Question: Live sample: <URL>
I'm using jquery ui and angular to make a resizable directive for divs that are absolutely positioned.
The problem here is that the divs have scrollbars all of the time, even the mostly empty ones. I want the blue box to be resizable but not to have scroll bars when all the content is visible. I need the green box divs to be resizable and draggable, so the absolute positioning has to stay (doesn't it?).
How can I get these scrollbars to only show when needed?

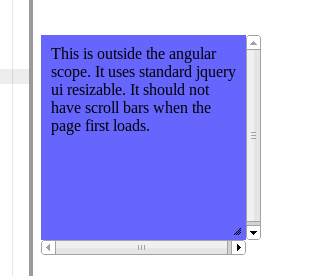
Answer: Simply add this to your css:
'''
.ng-scope .ui-resizable-e {
right: 0px;
}
.ng-scope .ui-resizable-s {
bottom: 0px;
}
'''
The '.ng-scope' part is to add specificity and also higher priority for the defined styles to the selected elements in your markup.
<URL>
The container 'div' has 'overflow: auto;' and the scroll handles have a width and height of 100% and a position of 'bottom: -5px;' and 'right: -5px;' (100% of the container and offset of some pixels on each direction) which always automatically push them out of the viewable part of their container, so the scrollbars always show up because of the 'overflow: auto;' property.